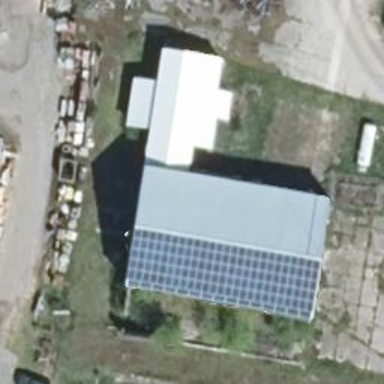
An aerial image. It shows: Solar photovoltaic panel generator producing electricity as small installation.